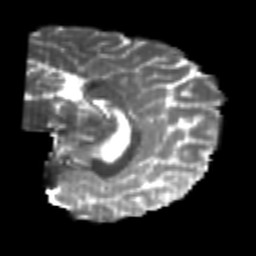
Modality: T2w
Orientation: sagittal
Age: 25
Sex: male
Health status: healthy
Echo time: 0.074 s